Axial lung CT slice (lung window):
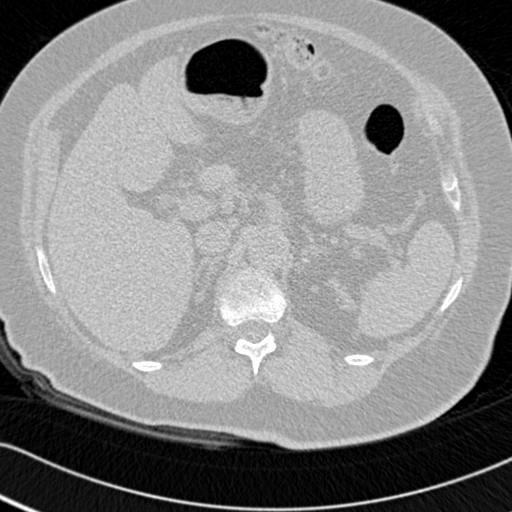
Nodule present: no